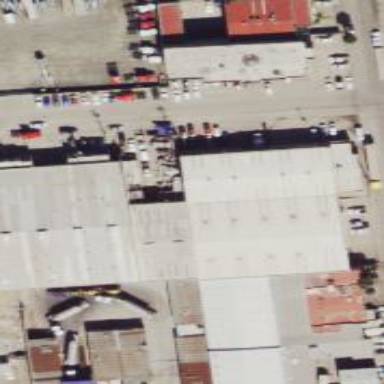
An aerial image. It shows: Industrial building.